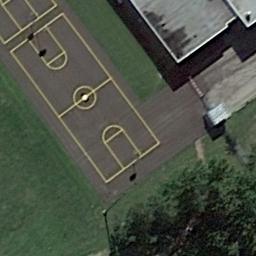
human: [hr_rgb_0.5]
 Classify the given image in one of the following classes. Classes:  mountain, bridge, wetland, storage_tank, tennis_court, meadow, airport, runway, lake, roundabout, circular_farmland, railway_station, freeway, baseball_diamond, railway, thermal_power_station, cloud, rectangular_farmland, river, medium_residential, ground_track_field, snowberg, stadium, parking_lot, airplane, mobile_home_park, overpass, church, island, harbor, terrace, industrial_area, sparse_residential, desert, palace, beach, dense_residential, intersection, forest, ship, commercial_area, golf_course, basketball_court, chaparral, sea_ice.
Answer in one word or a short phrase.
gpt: basketball_court